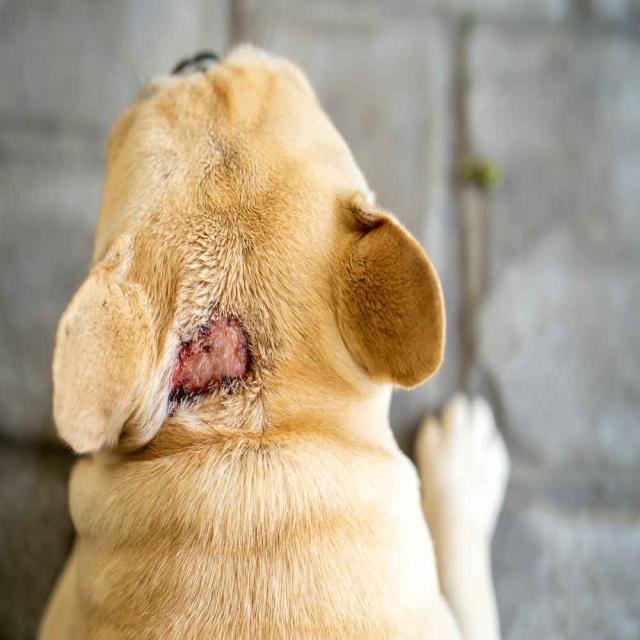
Canine dermatitis — inflammation of the skin presenting with erythema, pruritus, papules, and excoriation. May be allergic, contact, or atopic in origin.